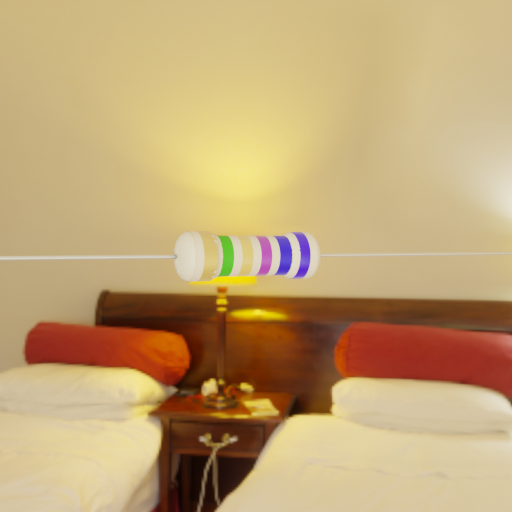
Resistor colour bands (in order): gold, green, gold, violet, blue, blue